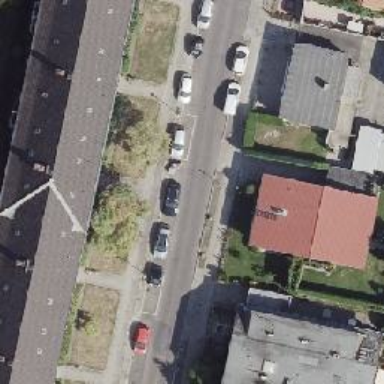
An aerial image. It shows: Parking lane designated for parking.